Question: I am trying to do text highlighting in . I'm using to do highlighting in background. But i'm unable to get desired output.
My Code is as Follow:
'''
class MultiColor {
private static void displayGUI() {
final JTextPane ta = new JTextPane();
JFrame frame = new JFrame("EXAMPLE");
JButton jb = new JButton("Change");
JScrollPane jsp = new JScrollPane(ta);
frame.add(jsp, BorderLayout.CENTER);
frame.add(jb, BorderLayout.PAGE_END);
frame.pack();
frame.setDefaultCloseOperation(JFrame.DISPOSE_ON_CLOSE);
frame.setVisible(true);
jb.addActionListener(new ActionListener() {
@Override
public void actionPerformed(ActionEvent ae) {
Modify mm = new Modify(ta);
mm.execute();
}
});
}
public static void main(String[] a) {
Runnable r = new Runnable() {
@Override
public void run() {
displayGUI();
}
};
SwingUtilities.invokeLater(r);
}
}
'''
and
'''
class Modify extends SwingWorker<Void,Object> {
private JTextPane ta;
private StyleContext style;
private AttributeSet textStyle;
public Modify(JTextPane text) {
ta = text;
}
private void matching(String str){
style = StyleContext.getDefaultStyleContext();
textStyle = style.addAttribute(style.getEmptySet(),StyleConstants.Foreground, Color.red);
textStyle = style.addAttribute(textStyle,StyleConstants.FontSize, 15);
String regx = "\b(class|int|void|static|final|public|private|protected|float|if|else|for|while|try|catch|boolean|import|return)\b";
String input = str;
Pattern p = Pattern.compile(regx);
Matcher m = p.matcher(input);
while(m.find())
ta.getStyledDocument().setCharacterAttributes(m.start(),(m.end() - m.start()),textStyle, false);
}
@Override
protected Void doInBackground() {
matching(ta.getText());
return null;
}
@Override
protected void done() {
}
}
'''
And my output is:

i wanna to display all keywords with specified text style.
How will i get desired output.
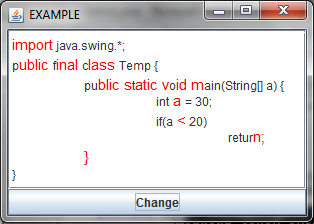
Answer: Seems like your highlighting offset are off.
See <URL> for the probable cause and a simple solution.